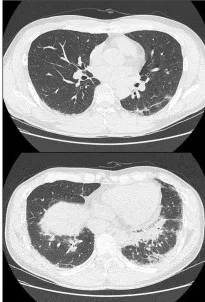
Serial chest CT findings and pulmonary functions of the patient. (A) Initial CT at the time of diagnosis of ILD showed perilobular consolidations and fibrosis in posterior aspects of the lower lobes, and forced vital capacity (FVC) was 3.05 L.
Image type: radiology (ct)